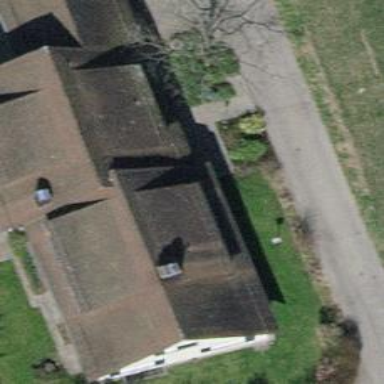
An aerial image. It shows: Detached building with tiled roof.